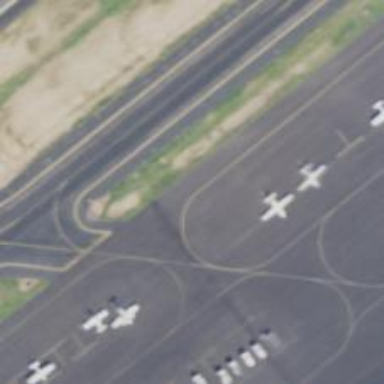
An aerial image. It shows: View of taxiway at the airport.